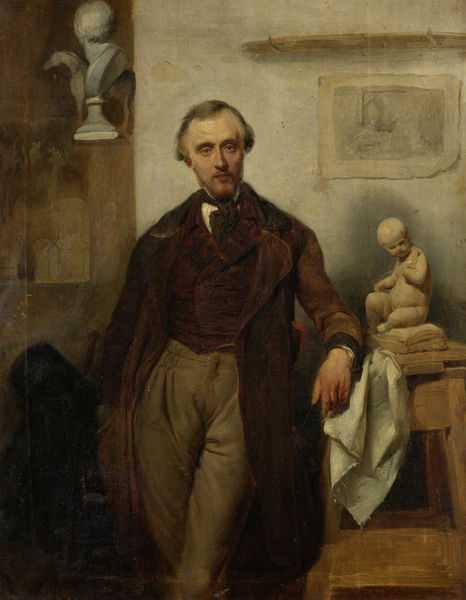
Titel: Portret van een beeldhouwer, misschien Johannes Antonius van der Ven (1799-1866)
Standort: Amsterdam
Institution: Rijksmuseum
Schlagwörter: gemälde, mann, nackt, braun, raum, tisch, zimmer, tuch, bart, hose, wand, stein, bild, herr, öl, figur, mantel, kind, kamin, skulptur, papier, baby, oil, red, white, black, dick, face, gray, grey, hair, painting, portrait, room, table, yellow, büste, picture, print, brown, wooden, fliege, lappen, karte, hand, wood, man, naked, nude, stone, child, male, drawing, bust, shadow, coat, buttons, beard, books, cravat, jacket, leaning, sculpture, statue, shelf, tie, person, human, vest, art, artist, pants, studio, cloth, figure, tablecloth, fashion, shirt, sculptor, posed, figural, infant, maroon, overcoat, carvings, busts, representational, pans, workbench, pants], collector